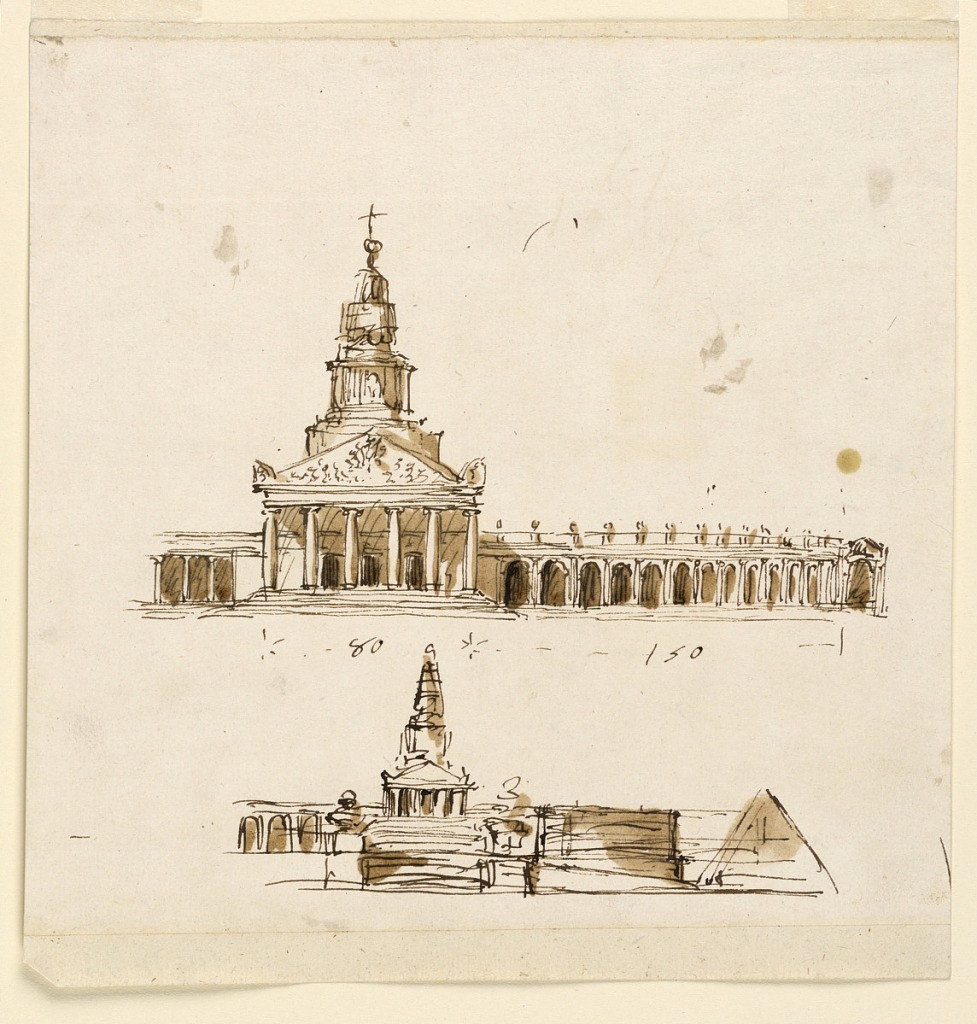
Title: Elevations of a Mausoleum
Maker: Giuseppe Barberi, Italian, 1746–1809
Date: ca. 1790
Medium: Pen and brown ink, brush and brown wash on lined off-white laid paper
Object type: Drawing
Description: Top: an obelisk raises upon a pedestal above a Doric temple front. Three doorways lead into the interior of the building which is flanked by colonnades. Shown is somewhat more than the right part of the structure. The measurements for the widths are indicated. Bottom: A similar structure as above stands upon a platform, and the building, in turn, stands upon a platform of the height of the entablatures of the colonnades. Pyramids flank the structure. Somewhat more than the right part is shown.